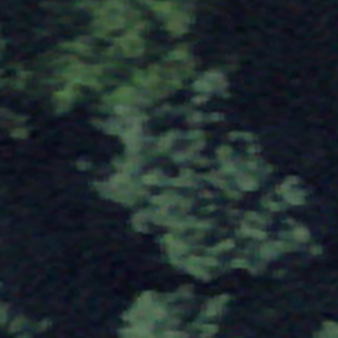
Label: other